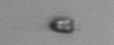
Label: Pyramimonas